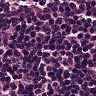
Metastatic tissue present: no